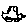
Label: car